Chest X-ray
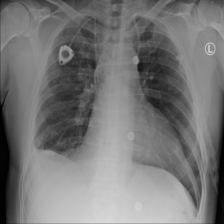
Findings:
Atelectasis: negative
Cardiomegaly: negative
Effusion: positive
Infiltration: negative
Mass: negative
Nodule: positive
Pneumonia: negative
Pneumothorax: negative
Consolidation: negative
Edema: negative
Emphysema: negative
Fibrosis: negative
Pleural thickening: negative
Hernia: negative